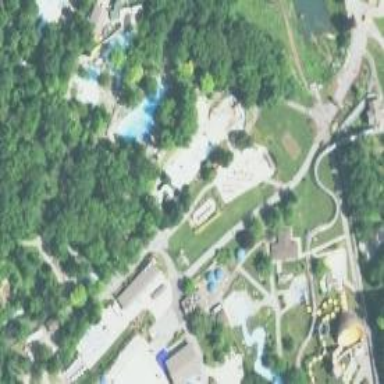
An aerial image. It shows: Water slide attraction.